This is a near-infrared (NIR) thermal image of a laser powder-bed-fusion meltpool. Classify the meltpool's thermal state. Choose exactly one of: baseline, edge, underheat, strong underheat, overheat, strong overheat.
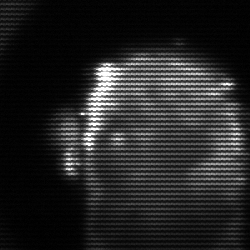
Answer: baseline